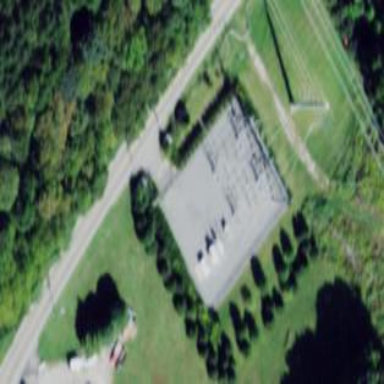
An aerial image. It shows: Minor distribution power substation.